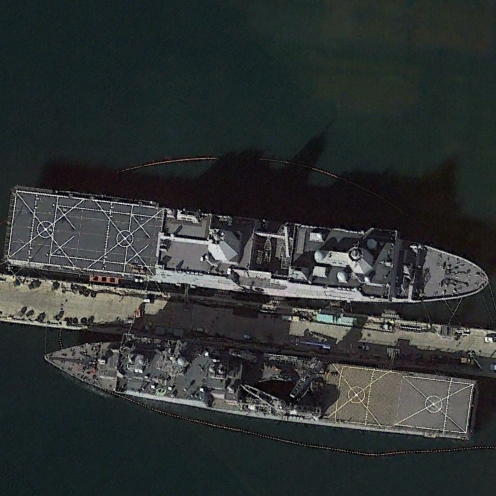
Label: combat